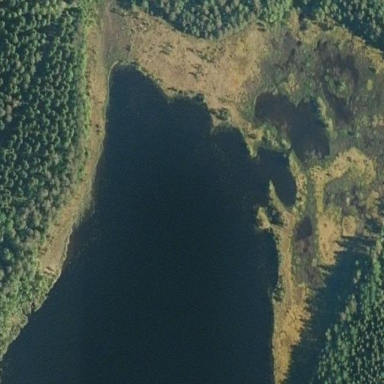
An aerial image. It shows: Bog wetland.